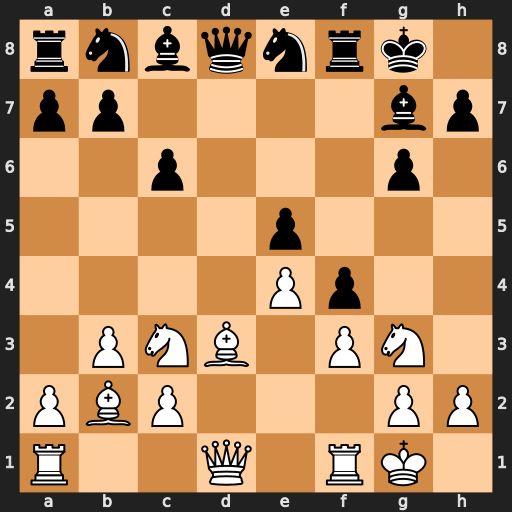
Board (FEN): rnbqnrk1/pp4bp/2p3p1/4p3/4Pp2/1PNB1PN1/PBP3PP/R2Q1RK1
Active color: w
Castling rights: -
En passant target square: -
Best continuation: Bc4+ Kh8 Qxd8